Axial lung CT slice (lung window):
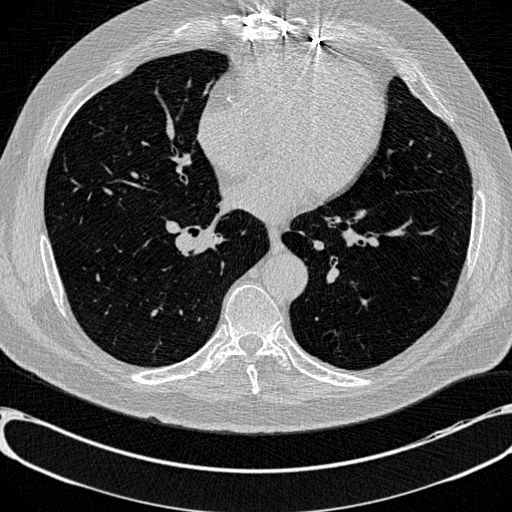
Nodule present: no